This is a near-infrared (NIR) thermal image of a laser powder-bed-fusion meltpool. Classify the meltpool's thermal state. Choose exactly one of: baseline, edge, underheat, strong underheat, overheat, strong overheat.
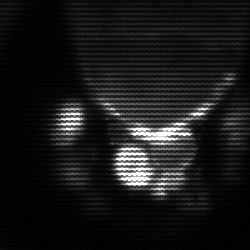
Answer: baseline